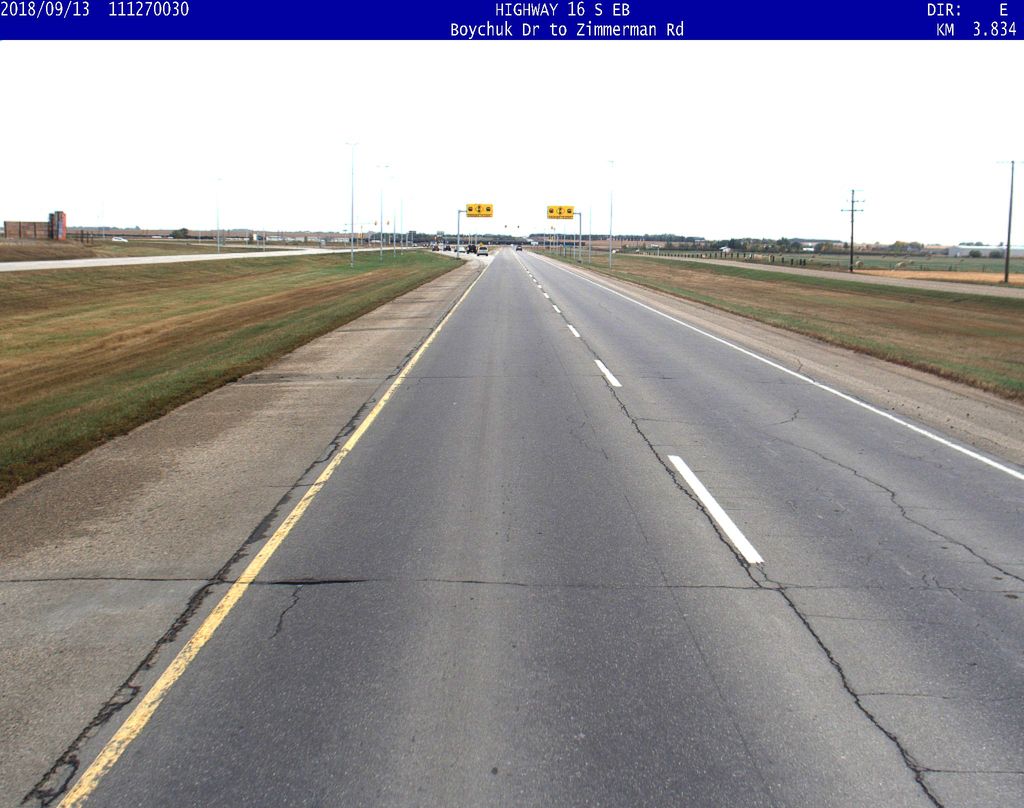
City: saskatoon